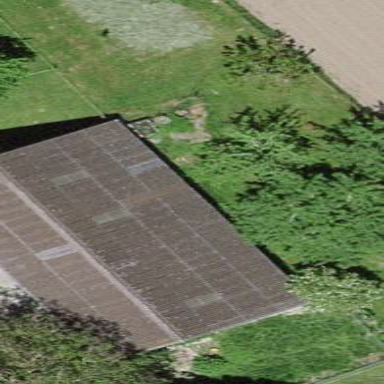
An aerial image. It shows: Shed.